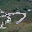
Label: 7